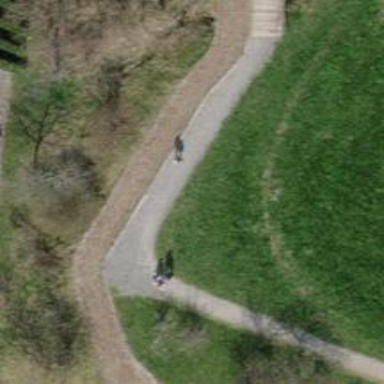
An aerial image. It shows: Unpaved path.